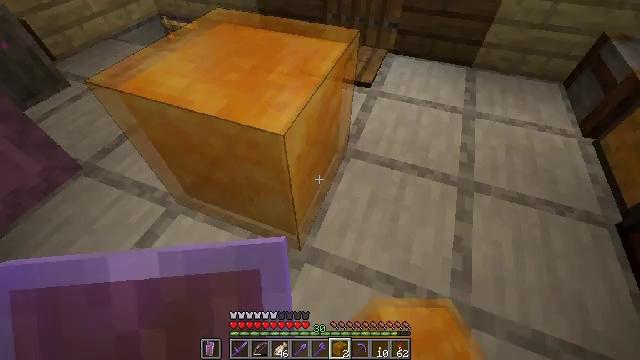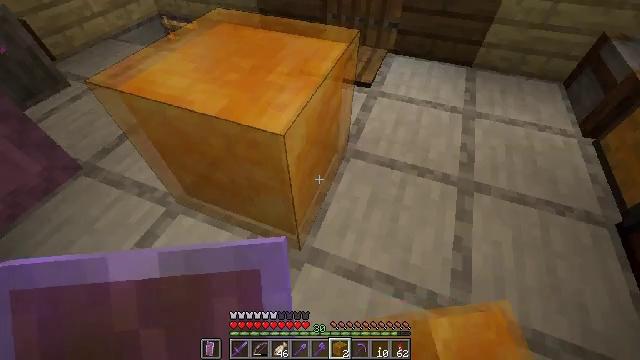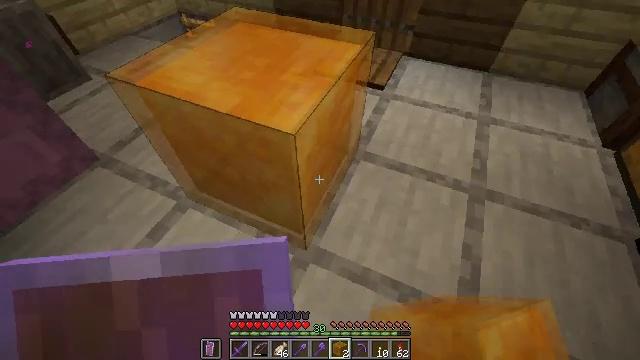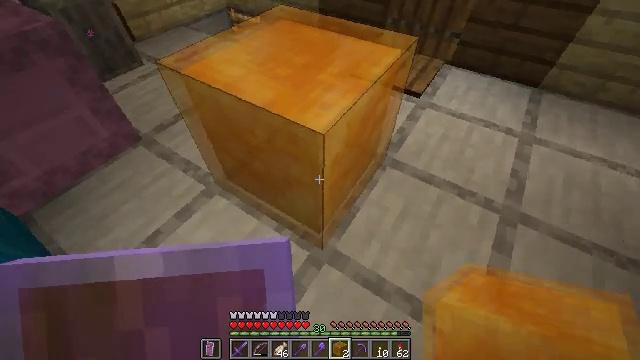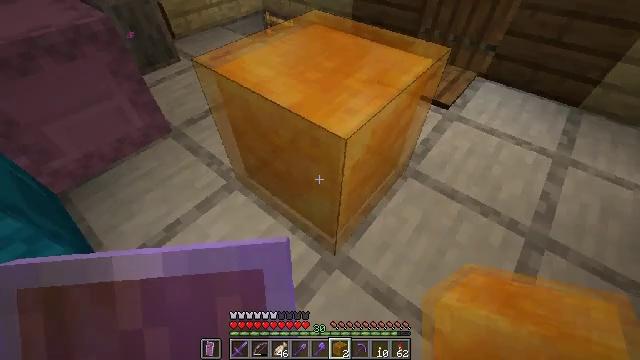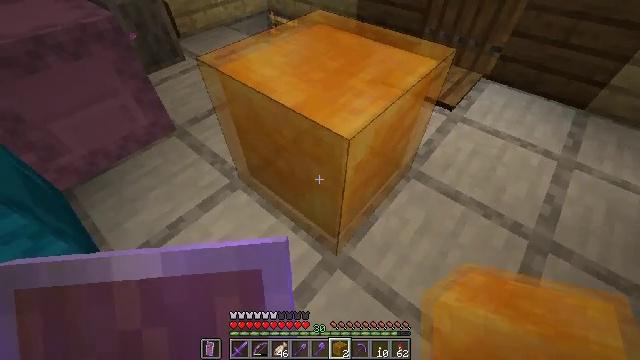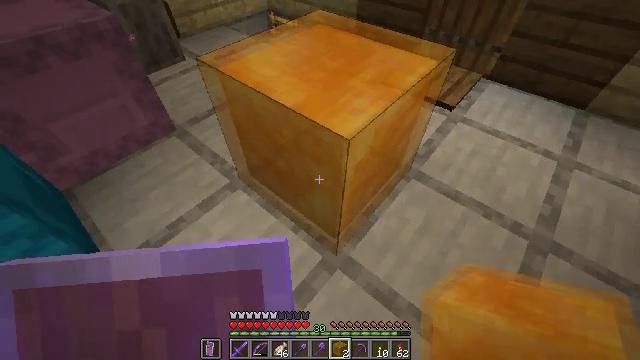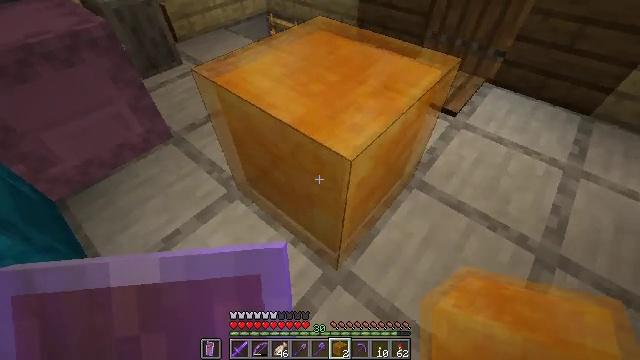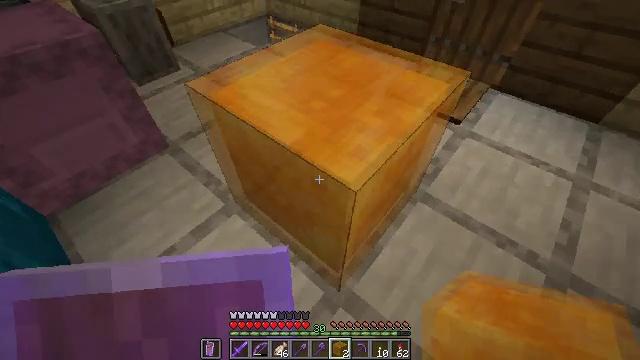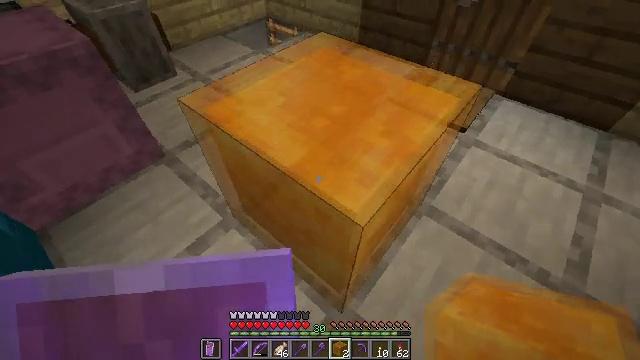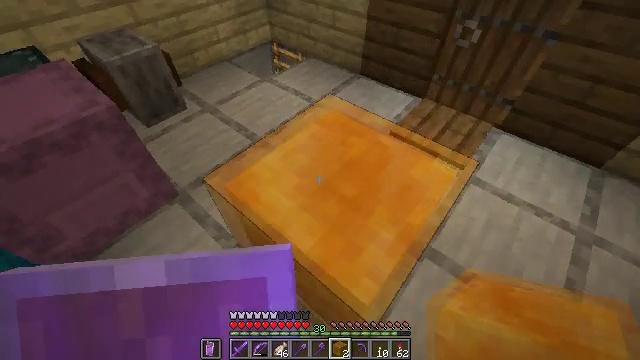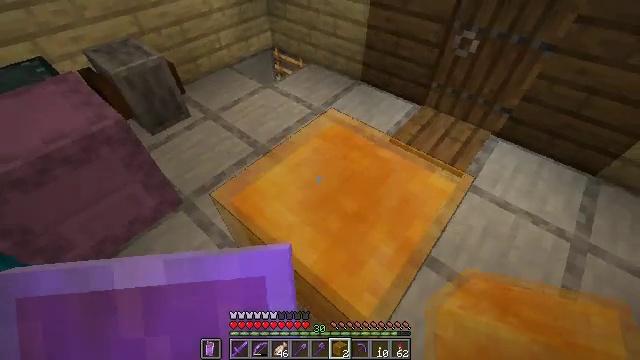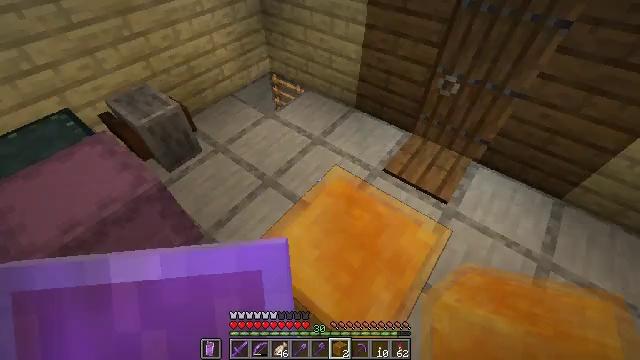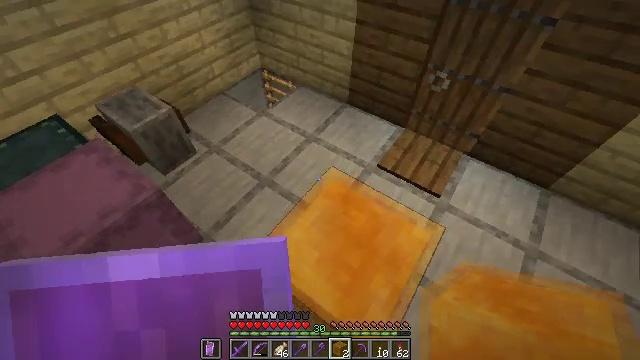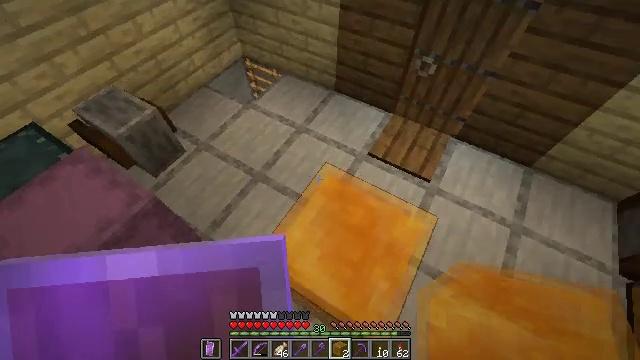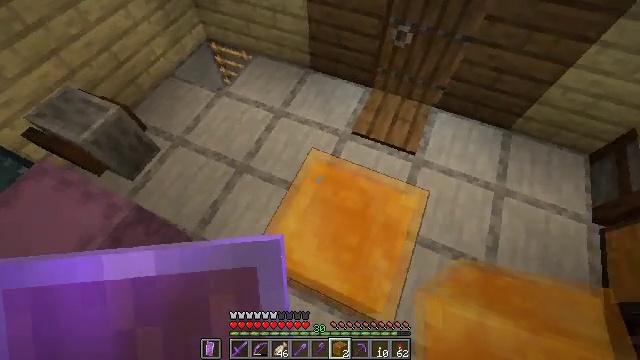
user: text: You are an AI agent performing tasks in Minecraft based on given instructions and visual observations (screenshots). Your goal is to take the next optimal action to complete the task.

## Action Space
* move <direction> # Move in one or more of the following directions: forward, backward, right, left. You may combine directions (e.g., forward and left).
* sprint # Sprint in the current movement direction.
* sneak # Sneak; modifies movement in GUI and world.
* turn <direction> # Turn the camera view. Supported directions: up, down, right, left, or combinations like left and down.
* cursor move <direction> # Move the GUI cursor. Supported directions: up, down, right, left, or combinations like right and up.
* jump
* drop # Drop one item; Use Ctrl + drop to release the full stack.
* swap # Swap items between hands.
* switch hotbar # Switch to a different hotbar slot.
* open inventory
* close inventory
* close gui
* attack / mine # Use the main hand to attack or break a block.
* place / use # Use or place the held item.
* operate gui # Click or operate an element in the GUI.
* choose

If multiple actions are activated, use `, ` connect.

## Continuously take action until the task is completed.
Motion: motion action
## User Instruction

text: mine block honey block
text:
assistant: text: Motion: no_op
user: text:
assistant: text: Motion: turn left
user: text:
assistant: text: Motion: turn left
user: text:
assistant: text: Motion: turn left
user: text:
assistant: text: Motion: no_op
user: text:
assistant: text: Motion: no_op
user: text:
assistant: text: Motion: move forward
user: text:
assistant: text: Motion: move forward
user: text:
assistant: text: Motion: move forward
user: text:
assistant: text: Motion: move forward, jump
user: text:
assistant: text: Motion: move forward, jump
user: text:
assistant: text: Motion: move forward, turn right and down, jump
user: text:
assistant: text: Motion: move forward, turn right and down, jump
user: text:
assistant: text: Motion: move forward, turn right and down, jump
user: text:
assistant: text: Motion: move forward, turn right and down
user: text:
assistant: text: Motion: move forward, turn right and down
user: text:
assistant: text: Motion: turn right
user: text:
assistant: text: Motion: turn right
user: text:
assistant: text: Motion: turn right and down
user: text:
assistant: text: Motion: turn right and down
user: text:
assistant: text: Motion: turn right and down
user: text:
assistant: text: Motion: no_op
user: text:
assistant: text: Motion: no_op
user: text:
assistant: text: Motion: no_op
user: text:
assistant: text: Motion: no_op
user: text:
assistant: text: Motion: no_op
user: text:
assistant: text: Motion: no_op
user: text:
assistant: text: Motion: move forward
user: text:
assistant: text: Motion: move forward
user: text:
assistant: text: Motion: move forward